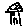
Label: house